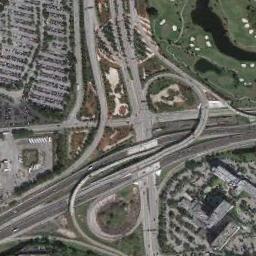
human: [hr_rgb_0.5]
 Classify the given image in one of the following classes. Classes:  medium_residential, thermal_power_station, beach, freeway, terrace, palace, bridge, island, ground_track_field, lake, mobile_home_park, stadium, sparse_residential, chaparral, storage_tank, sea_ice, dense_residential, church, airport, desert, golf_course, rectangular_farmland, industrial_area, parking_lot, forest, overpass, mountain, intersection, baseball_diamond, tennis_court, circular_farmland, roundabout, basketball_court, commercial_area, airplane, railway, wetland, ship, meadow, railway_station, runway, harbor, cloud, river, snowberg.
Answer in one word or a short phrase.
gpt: overpass